Question: I'm trying to display a dialog with a custom view. The Layout is pretty simple; basicly there are two 'LinearLayouts'; every Layout with a 'TextView' and an 'EditText'.
The Layout i'm using is this:
'''
<?xml version="1.0" encoding="utf-8"?>
<RelativeLayout xmlns:android="http://schemas.android.com/apk/res/android"
android:layout_width="wrap_content"
android:layout_height="wrap_content">
<LinearLayout
android:orientation="vertical"
android:layout_margin="5dip"
android:layout_width="wrap_content"
android:layout_height="wrap_content"
android:id="@+id/ll_element1">
<TextView
android:layout_width="wrap_content"
android:layout_height="wrap_content"
android:text="Element 1"/>
<EditText
android:layout_width="250dip"
android:layout_height="wrap_content"
android:lines="5"/>
</LinearLayout>
<LinearLayout
android:orientation="vertical"
android:layout_margin="5dip"
android:layout_width="wrap_content"
android:layout_below="@id/ll_element1"
android:layout_height="wrap_content">
<TextView
android:layout_width="wrap_content"
android:layout_height="wrap_content"
android:text="Element 2"/>
<EditText
android:layout_width="250dip"
android:layout_height="wrap_content"
android:lines="5"/>
</LinearLayout>
</RelativeLayout>
'''
But if i set it as view of a dialog the looks like this:

My Code to show the Dialog is this:
'''
var view = this.LayoutInflater.Inflate(Resource.Layout.Custom_Dialog, null);
var dialog = new AlertDialog.Builder(this)
.SetView(view)
.Create();
dialog.Show();
'''
In my opinion width of the Dialog should be smaller so that the Layout fills the dialog.
I've tried several things:
- - -
So, what do i have to do to get a correctly sized dialog?
Updated the Picture
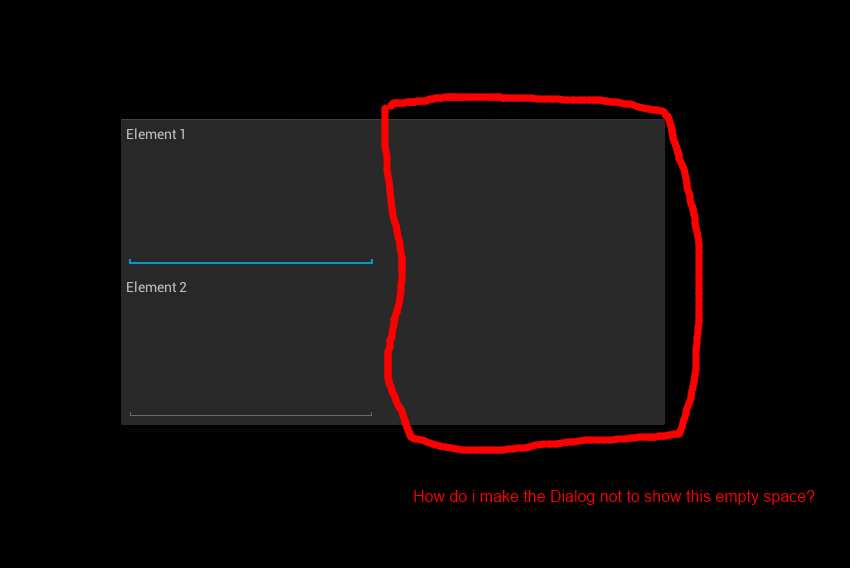
Answer: try this
'''
<?xml version="1.0" encoding="utf-8"?>
<LinearLayout xmlns:android="http://schemas.android.com/apk/res/android"
android:id="@+id/ll_element1"
android:layout_width="wrap_content"
android:layout_height="wrap_content"
android:layout_margin="5dip"
android:orientation="vertical" >
<EditText
android:layout_width="250dip"
android:layout_height="wrap_content"
android:hint="Element 1"
android:lines="5" />
<EditText
android:layout_width="250dip"
android:layout_height="wrap_content"
android:hint="Element 2"
android:lines="5" />
</LinearLayout>
'''
in your activity
'''
final Dialog dialog = new Dialog(YourActivity.this);
dialog.requestWindowFeature(Window.FEATURE_NO_TITLE);
dialog.setContentView(R.layout.yourCustomdialog);
dialog.setCancelable(true);
dialog.show();
'''